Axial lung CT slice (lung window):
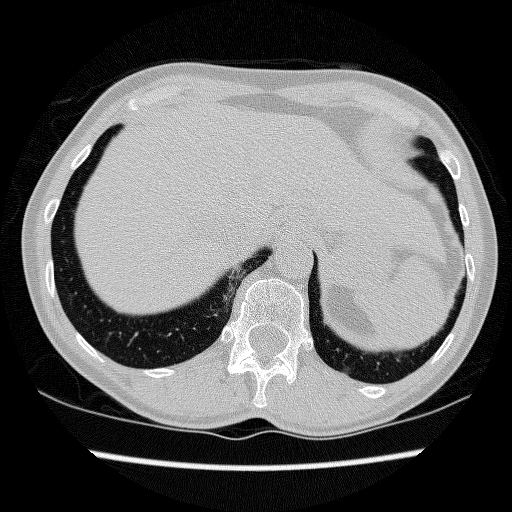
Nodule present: no